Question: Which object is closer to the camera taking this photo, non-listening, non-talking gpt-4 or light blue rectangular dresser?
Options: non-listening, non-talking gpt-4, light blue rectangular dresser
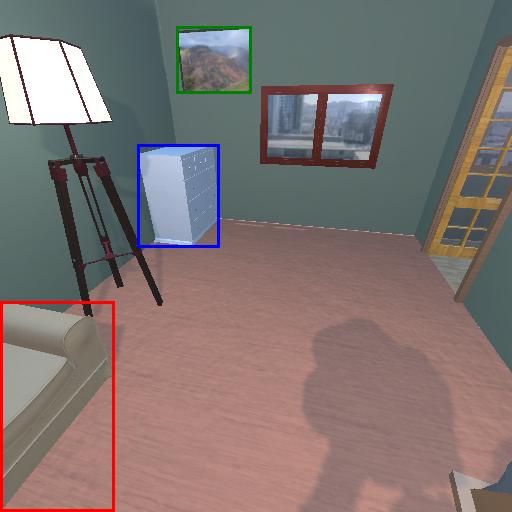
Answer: non-listening, non-talking gpt-4